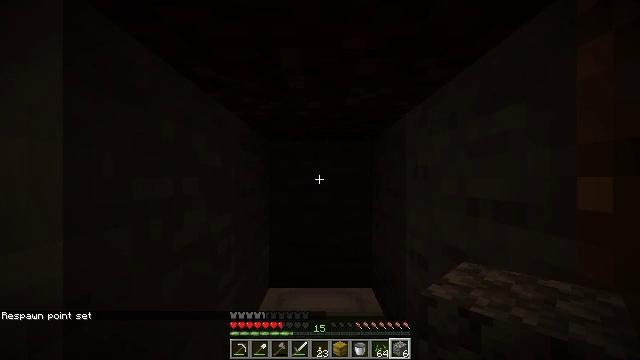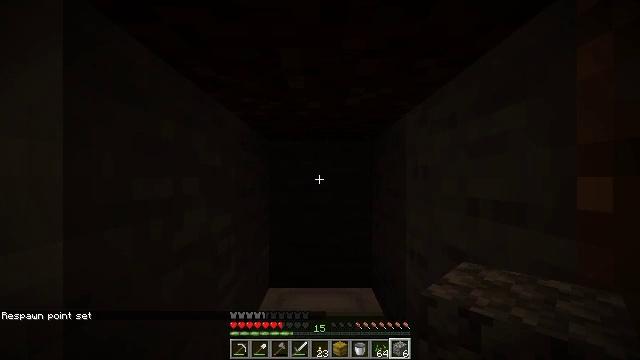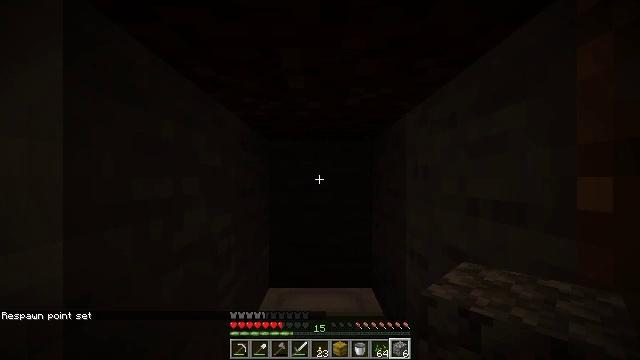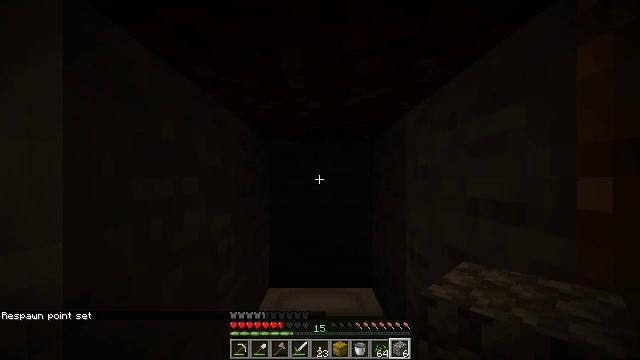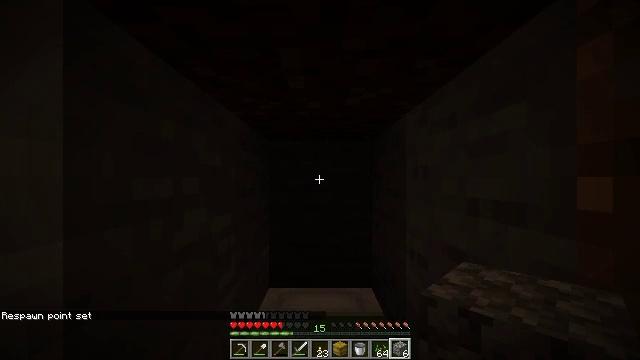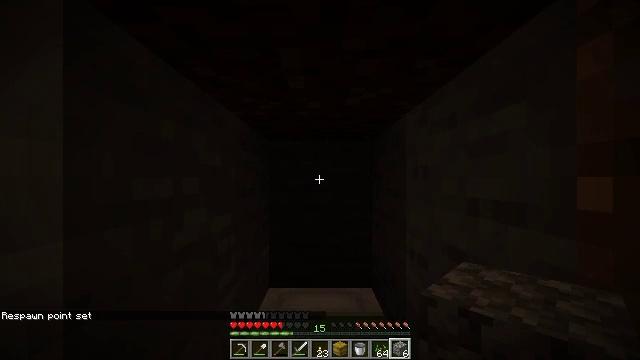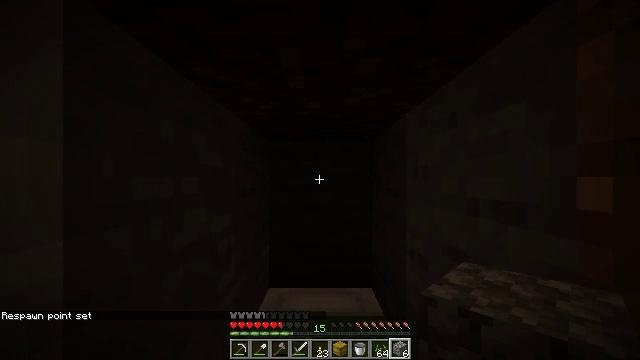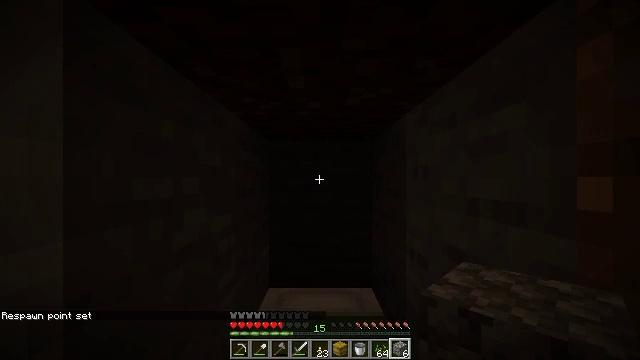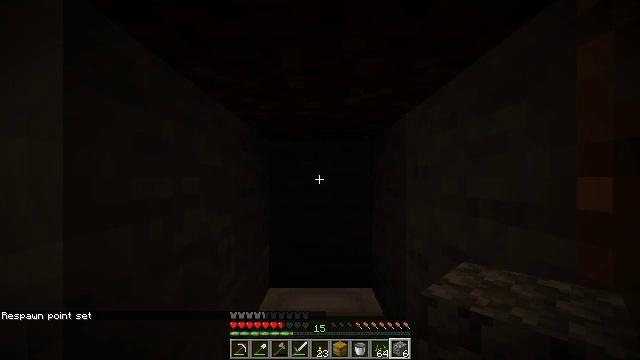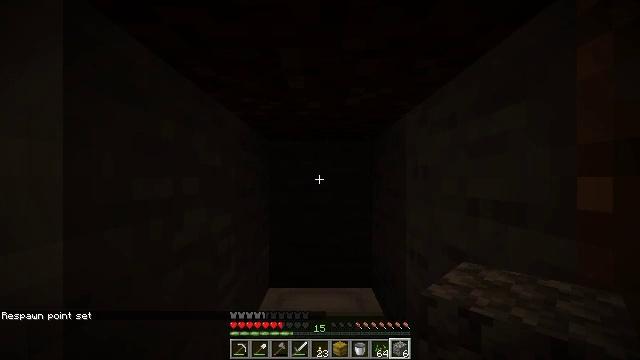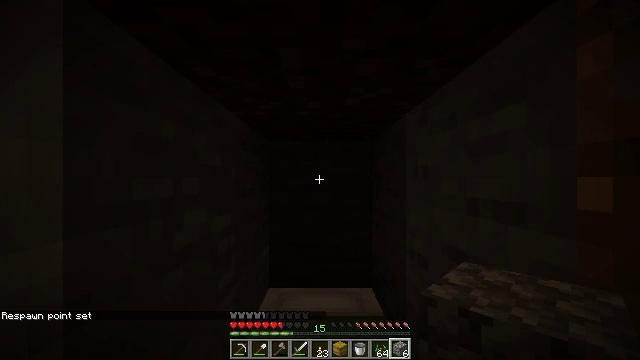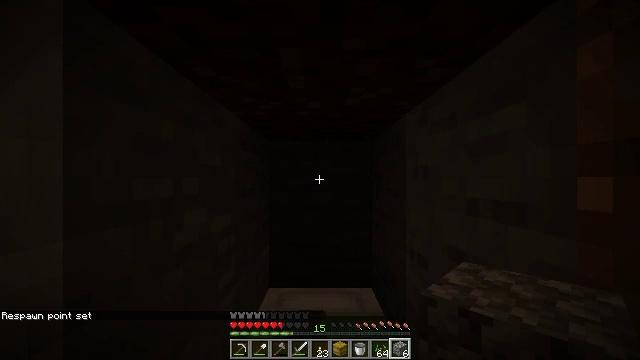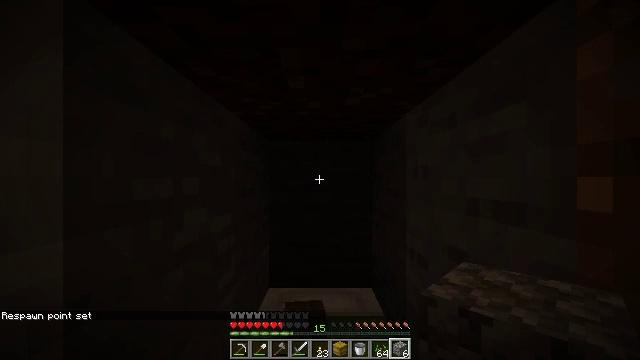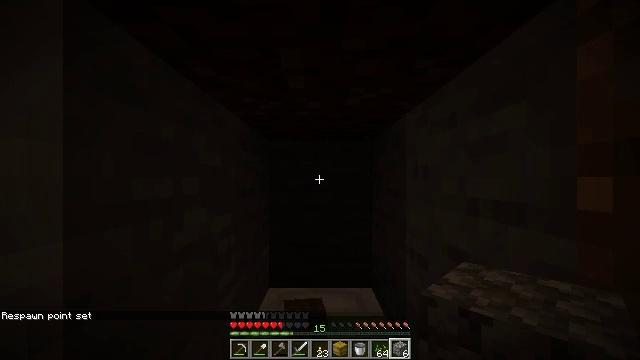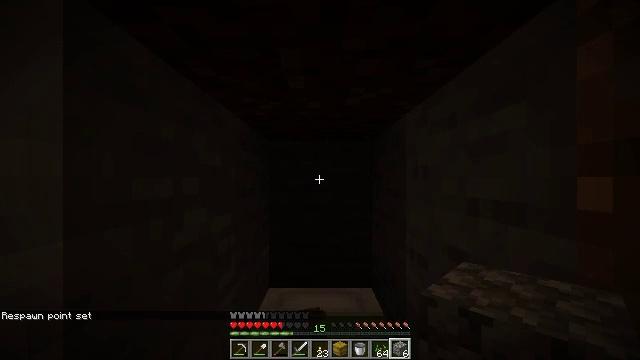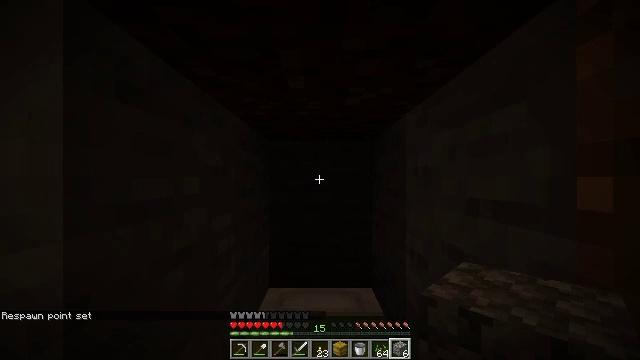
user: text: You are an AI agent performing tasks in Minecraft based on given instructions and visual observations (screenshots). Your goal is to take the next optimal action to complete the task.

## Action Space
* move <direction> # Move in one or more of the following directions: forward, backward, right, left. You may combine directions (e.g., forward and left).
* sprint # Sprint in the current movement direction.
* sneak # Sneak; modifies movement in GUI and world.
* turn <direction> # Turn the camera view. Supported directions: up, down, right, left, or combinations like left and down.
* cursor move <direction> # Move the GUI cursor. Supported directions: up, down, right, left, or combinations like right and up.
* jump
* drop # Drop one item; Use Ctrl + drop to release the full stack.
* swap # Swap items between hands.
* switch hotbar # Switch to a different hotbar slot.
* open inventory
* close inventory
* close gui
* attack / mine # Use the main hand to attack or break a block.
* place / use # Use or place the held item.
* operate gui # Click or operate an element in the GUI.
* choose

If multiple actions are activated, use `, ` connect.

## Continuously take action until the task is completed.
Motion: motion action
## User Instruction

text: Attack the lime bed to recycle it.
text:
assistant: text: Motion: no_op
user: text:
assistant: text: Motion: no_op
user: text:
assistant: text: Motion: no_op
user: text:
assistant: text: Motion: no_op
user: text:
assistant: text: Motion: no_op
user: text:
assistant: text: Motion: no_op
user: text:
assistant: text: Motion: no_op
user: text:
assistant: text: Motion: no_op
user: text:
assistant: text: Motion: no_op
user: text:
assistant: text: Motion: no_op
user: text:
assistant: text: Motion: no_op
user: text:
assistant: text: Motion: no_op
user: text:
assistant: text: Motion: no_op
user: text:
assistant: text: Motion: no_op
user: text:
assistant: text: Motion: no_op
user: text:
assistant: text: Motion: no_op
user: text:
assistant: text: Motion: no_op
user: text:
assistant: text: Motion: no_op
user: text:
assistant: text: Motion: no_op
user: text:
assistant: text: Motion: no_op
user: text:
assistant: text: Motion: no_op
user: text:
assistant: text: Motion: no_op
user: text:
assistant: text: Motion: no_op
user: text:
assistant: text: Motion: no_op
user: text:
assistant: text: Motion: no_op
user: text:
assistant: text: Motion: no_op
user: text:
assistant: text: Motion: no_op
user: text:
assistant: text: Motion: no_op
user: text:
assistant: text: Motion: no_op
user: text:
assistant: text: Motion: no_op